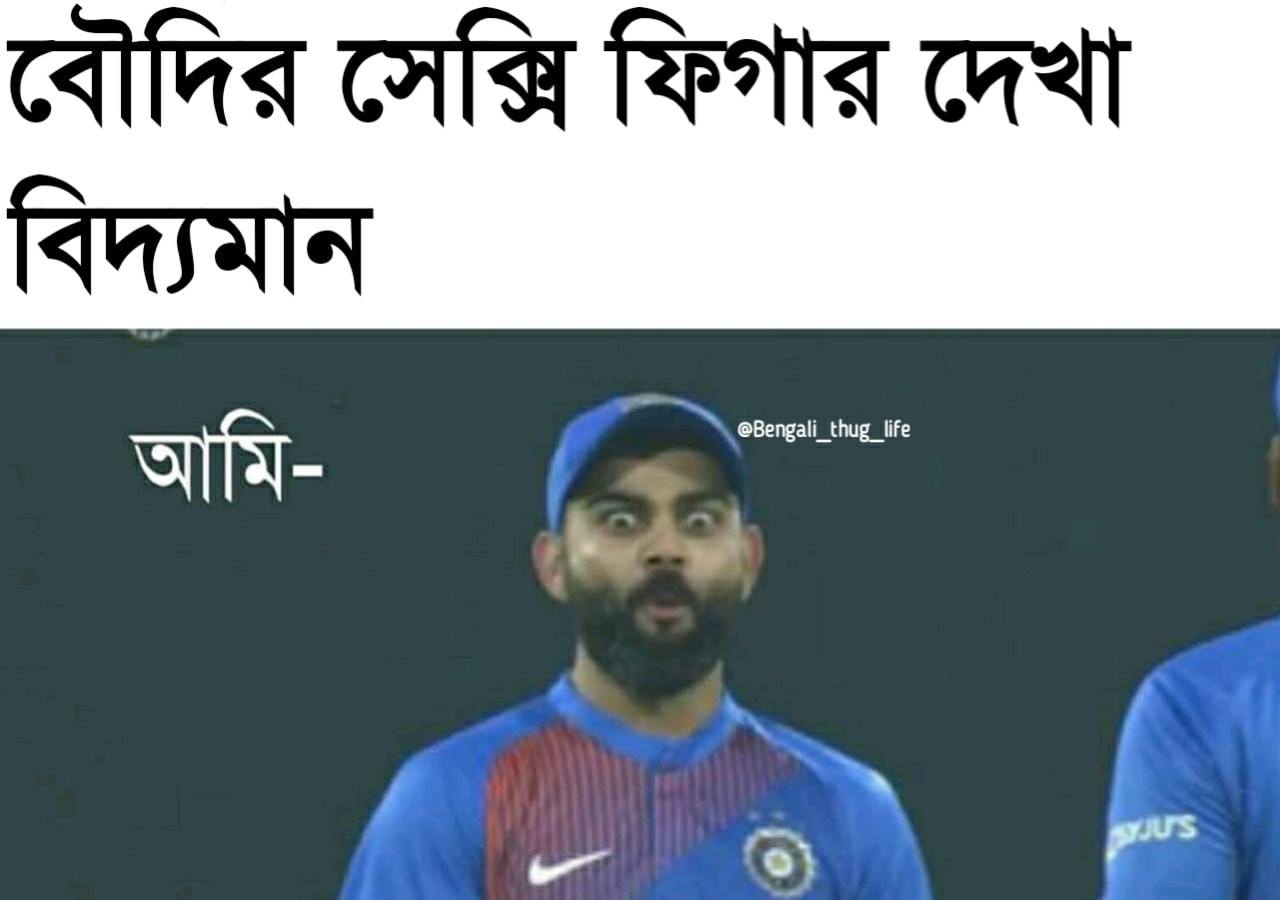
Caption: বৌদির সেক্সি ফিগার দেখা বিদ্যমান     আমি-
Label: non-hate